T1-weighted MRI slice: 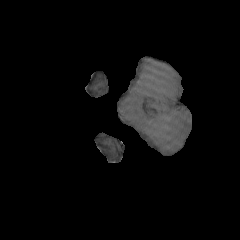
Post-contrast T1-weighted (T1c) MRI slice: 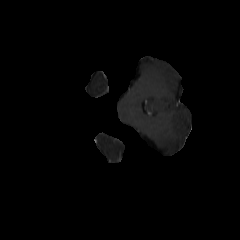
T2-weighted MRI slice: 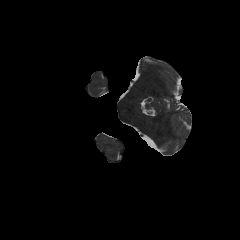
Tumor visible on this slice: no